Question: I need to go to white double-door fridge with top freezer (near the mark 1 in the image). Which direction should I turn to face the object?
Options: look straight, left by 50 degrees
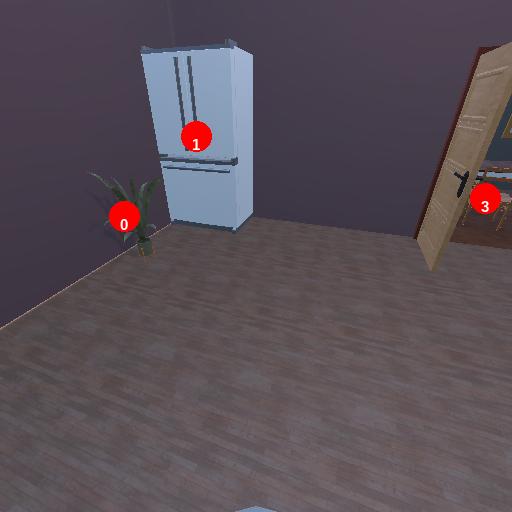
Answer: look straight